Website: lowes
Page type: order-returns
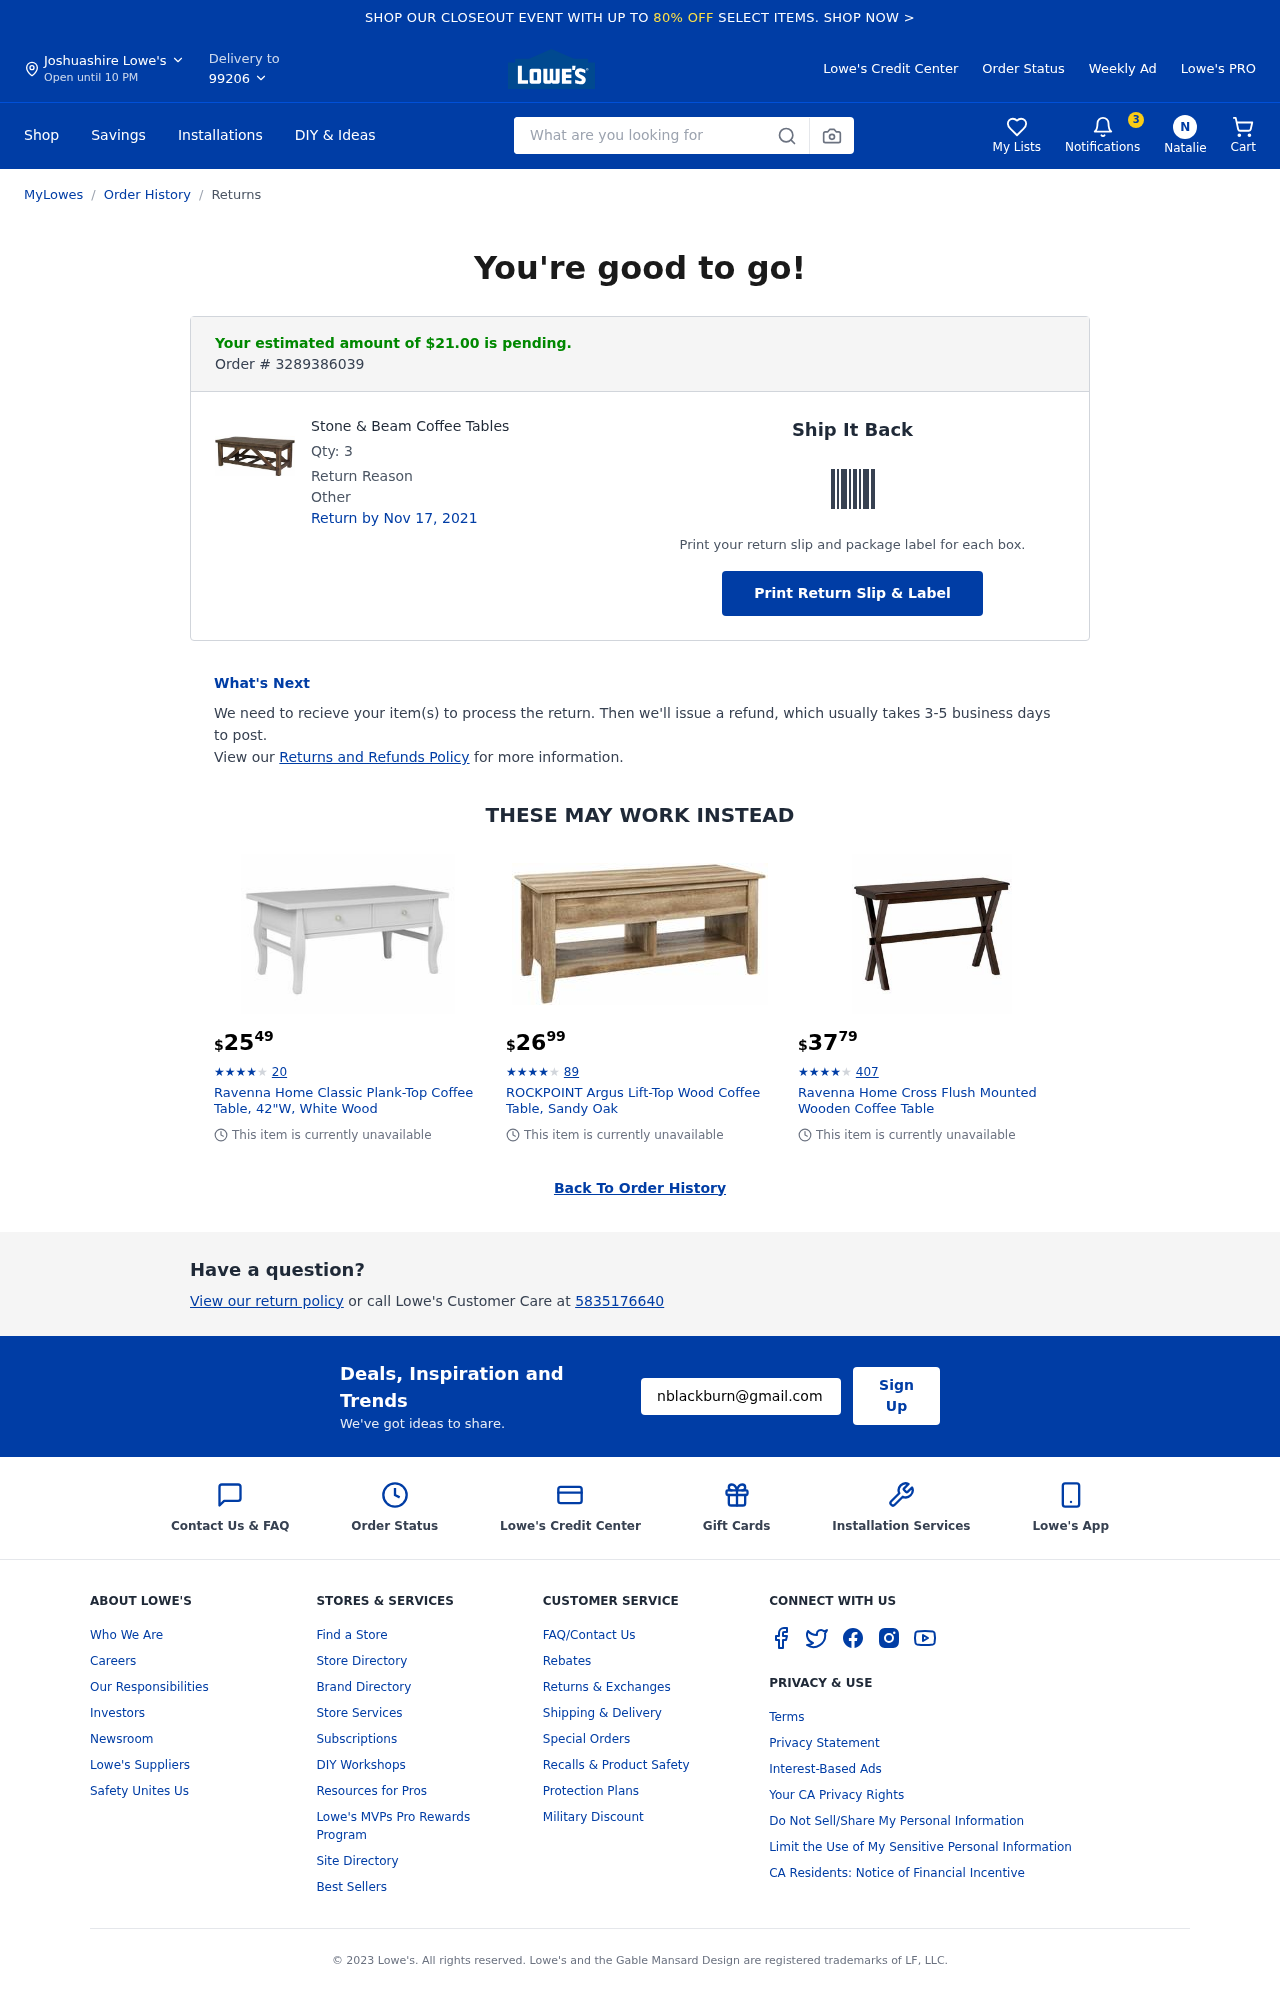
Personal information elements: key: PII_CITY
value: Joshuashire
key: PII_EMAIL
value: nblackburn@gmail.com
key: PII_FIRSTNAME
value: Natalie
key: PII_PHONE
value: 5835176640
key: PII_POSTCODE
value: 99206
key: PII_FIRSTNAME_INITIAL
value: N
Product elements: key: PRODUCT1_NAME
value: Stone & Beam Coffee Tables
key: PRODUCT1_QUANTITY
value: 3
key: PRODUCT2_NAME
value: Ravenna Home Classic Plank-Top Coffee Table, 42"W, White Wood
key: PRODUCT2_NUM_RATINGS
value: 20
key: PRODUCT2_PRICE
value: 25.49
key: PRODUCT2_RATING
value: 4.6
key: PRODUCT3_NAME
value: ROCKPOINT Argus Lift-Top Wood Coffee Table, Sandy Oak
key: PRODUCT3_NUM_RATINGS
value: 89
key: PRODUCT3_PRICE
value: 26.99
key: PRODUCT3_RATING
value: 4.3
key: PRODUCT4_NAME
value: Ravenna Home Cross Flush Mounted Wooden Coffee Table
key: PRODUCT4_NUM_RATINGS
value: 407
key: PRODUCT4_PRICE
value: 37.79
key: PRODUCT4_RATING
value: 4.5
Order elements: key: ORDER_NUM_ITEMS
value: Cart
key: ORDER_TOTAL
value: Your estimated amount of $21.00 is pending.
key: ORDER_ID
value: Order # 3289386039
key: ORDER_RETURN_BY_DATE
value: Return by Nov 17, 2021
Search elements: key: HEADER_SEARCH
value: What are you looking for
Other elements: key: NOTIFICATION_COUNT
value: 3